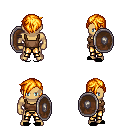
a pixel art fantasy rpg character, male body template, human, tanned skin, brown pirate shirt, gold greaves, light blonde pixie cut hairstyle, black slippers, shield, four views (front, back, left, right), 2x2 character sprite sheet, small pixel art, hard edges, no anti-aliasing